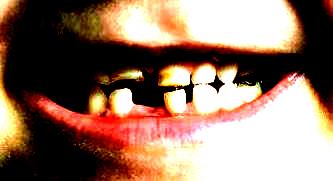
Condition: hypodontia